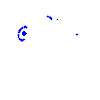
Particle: pion